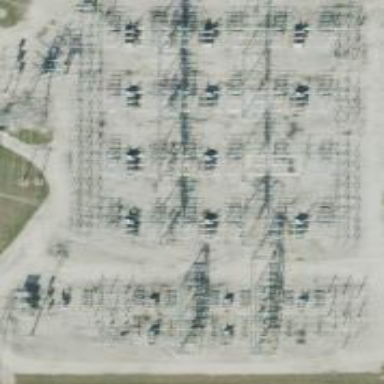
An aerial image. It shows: Switch used for power control.